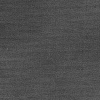
Atmospheric dust classification: dusty